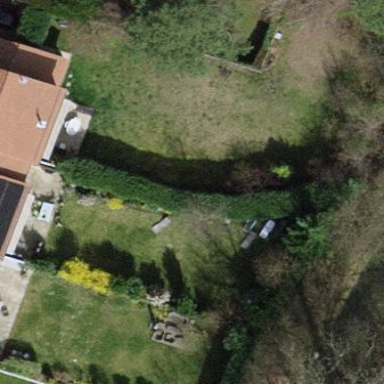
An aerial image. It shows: Garden enclosed by fence.